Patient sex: M
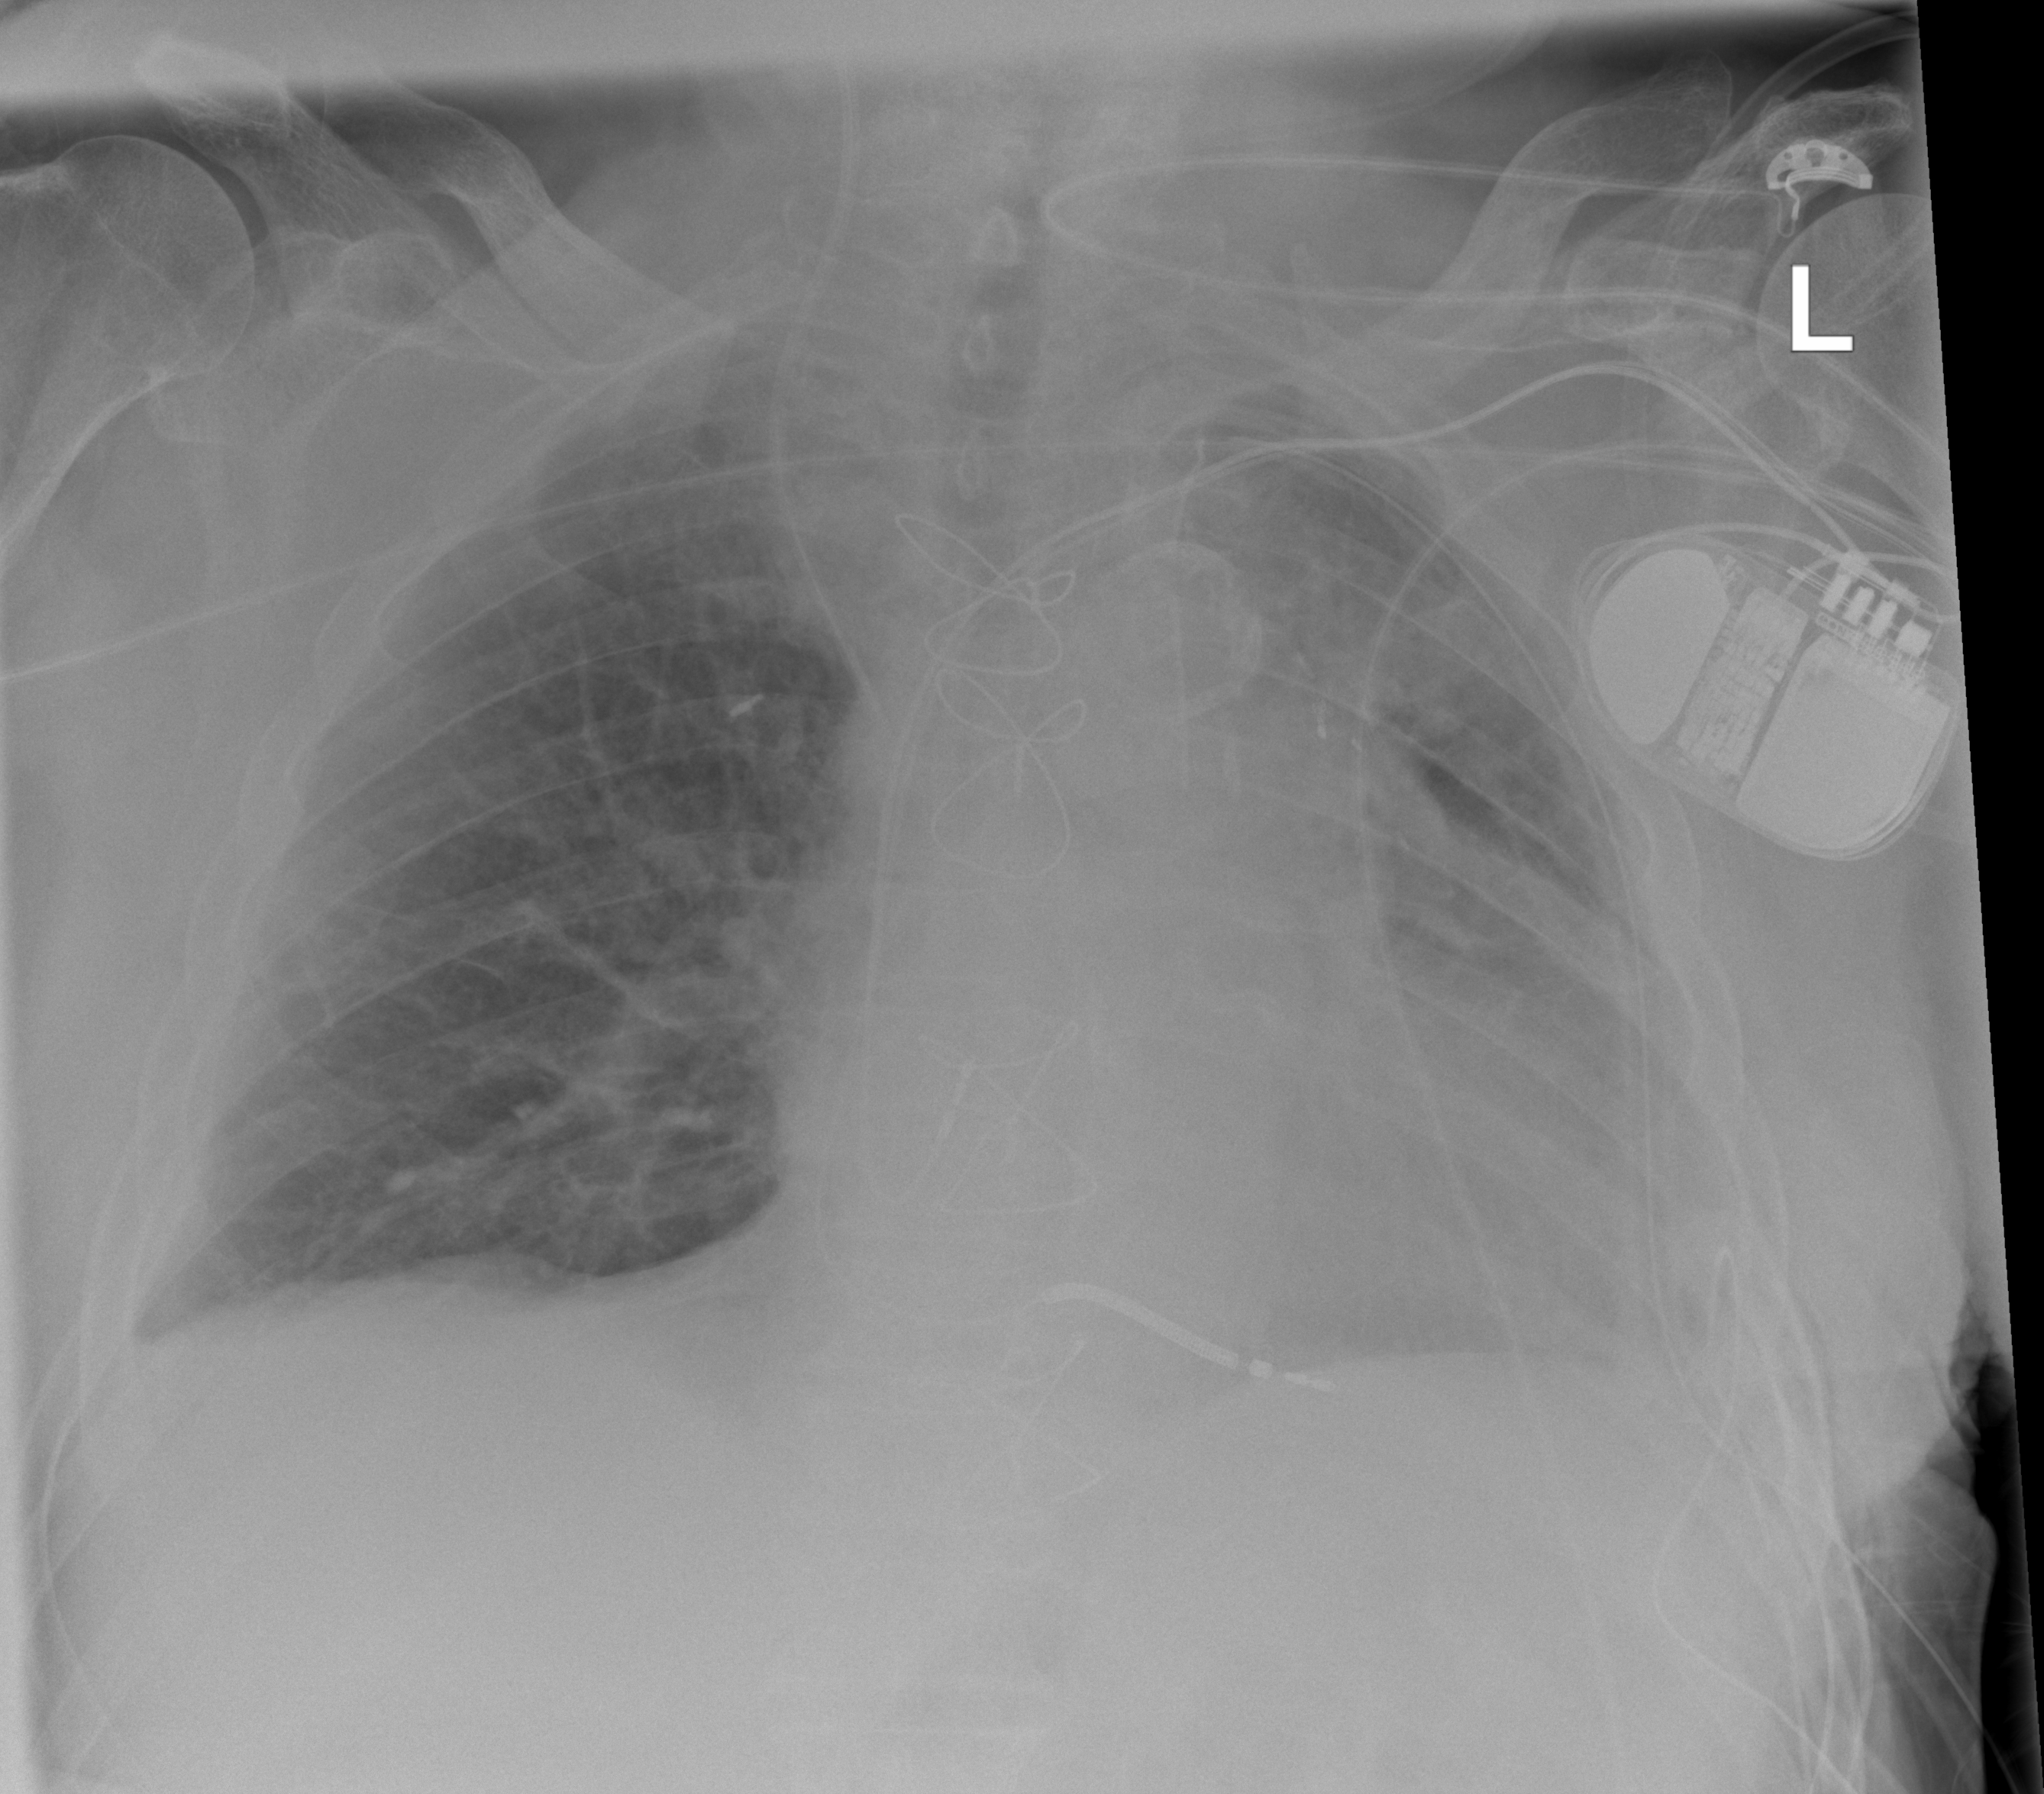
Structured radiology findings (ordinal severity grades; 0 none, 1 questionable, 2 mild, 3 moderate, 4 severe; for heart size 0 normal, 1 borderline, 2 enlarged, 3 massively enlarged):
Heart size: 2
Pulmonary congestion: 2
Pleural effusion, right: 1
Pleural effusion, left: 2
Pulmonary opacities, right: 0
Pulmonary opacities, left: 1
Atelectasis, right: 1
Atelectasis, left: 3